Field crop: tomato
Growth stage: 2
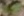
Species: solanum